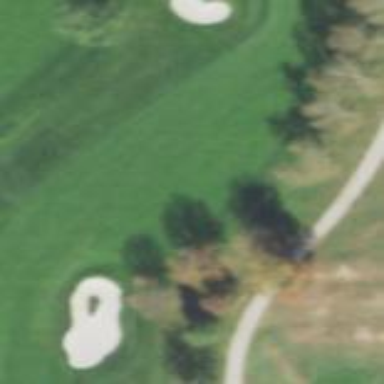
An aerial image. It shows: Grassy area designated as golf fairway.